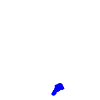
Particle: electron